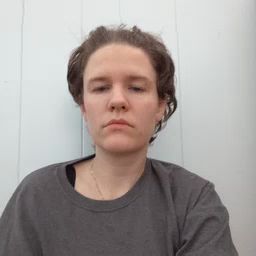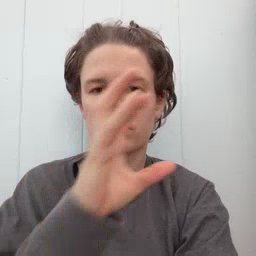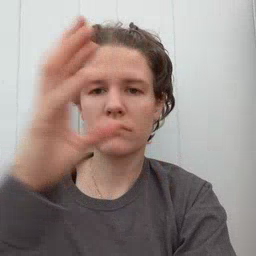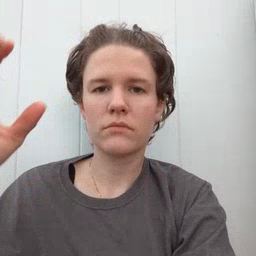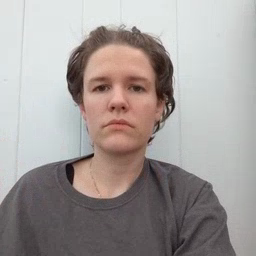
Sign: cloud